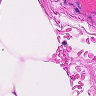
Metastatic tissue present: no